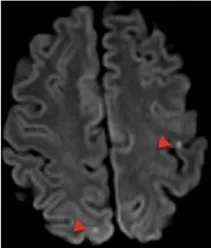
(A-F) Case 3: 64-year-old COVID-positive female, axial 3-T MRI. (D,E) Axial DWI.
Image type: radiology (mri)